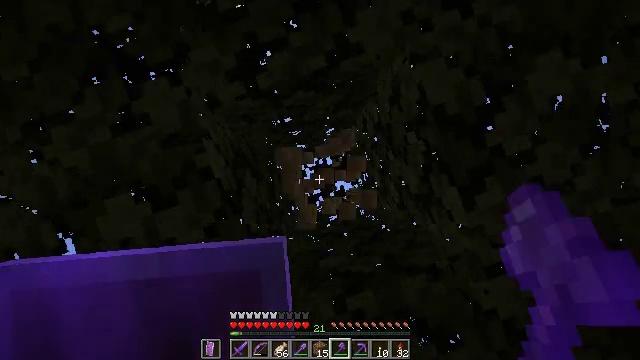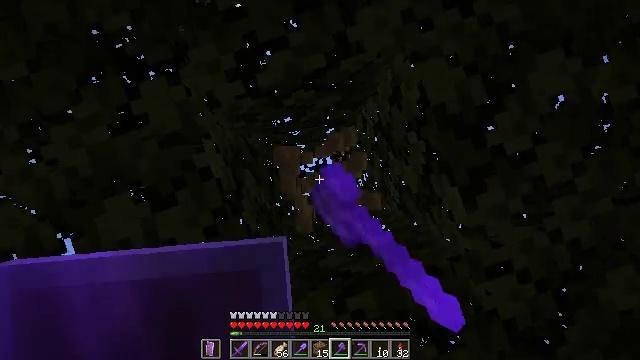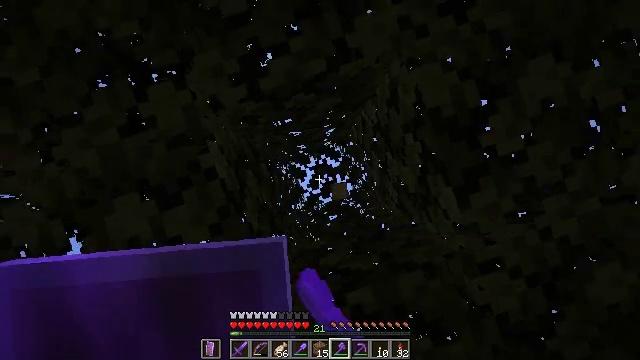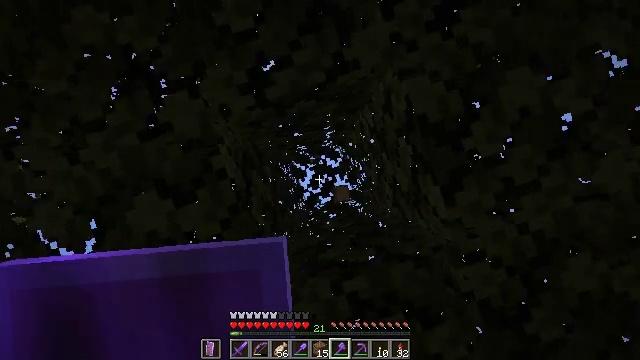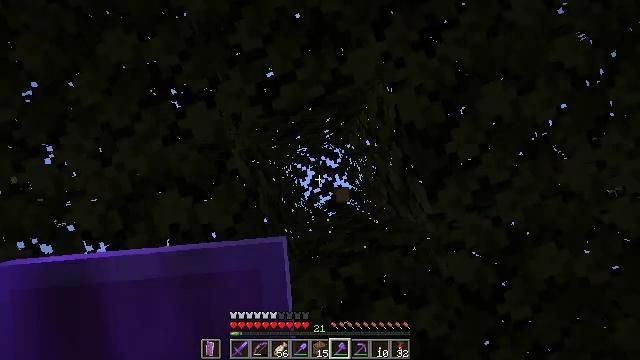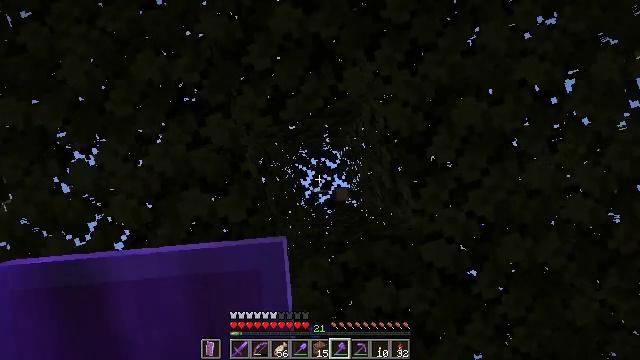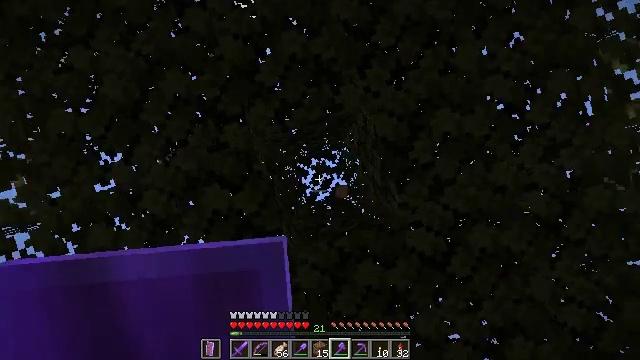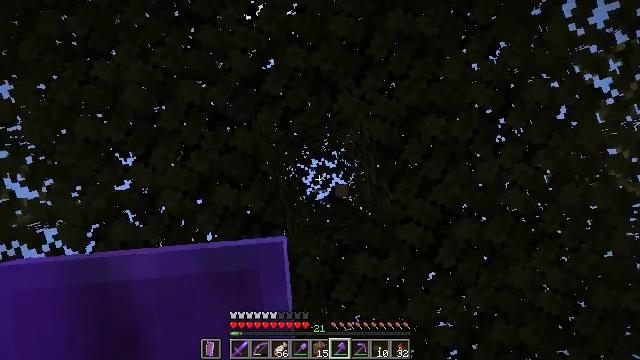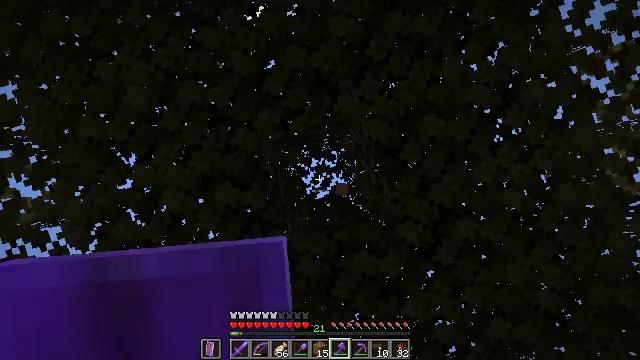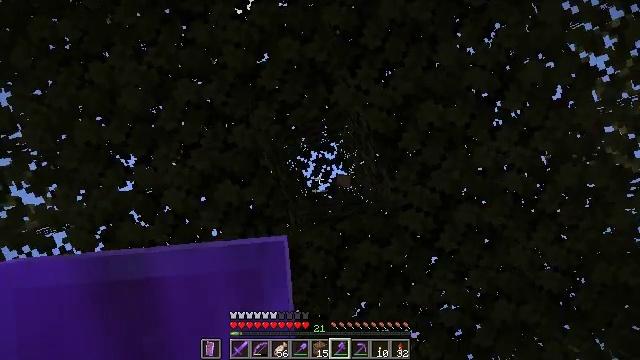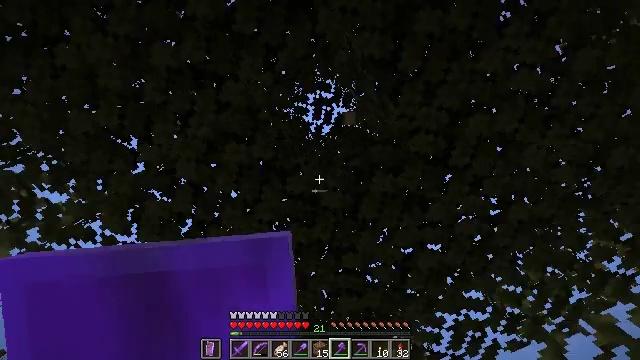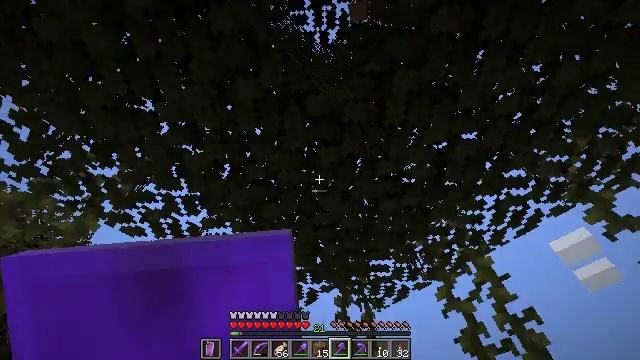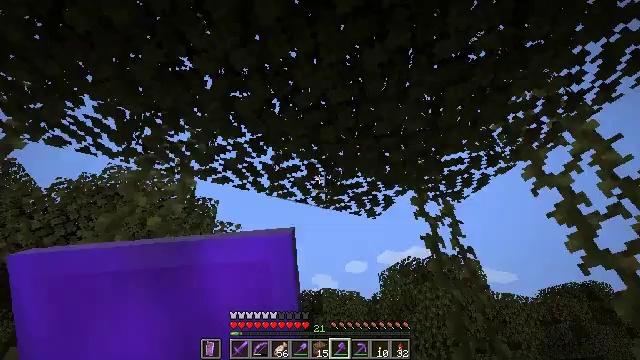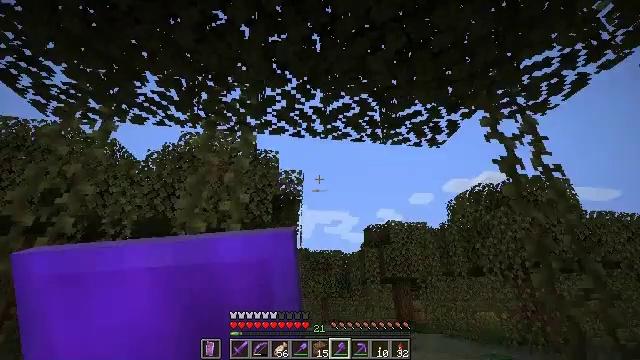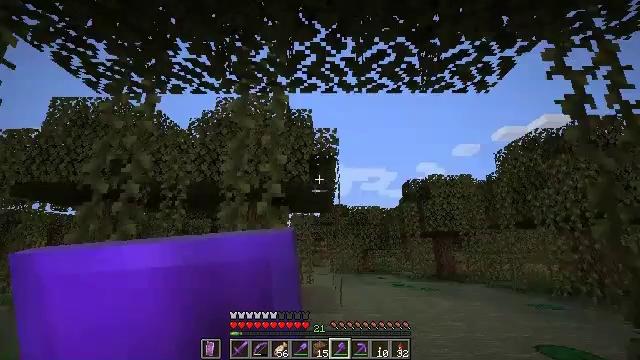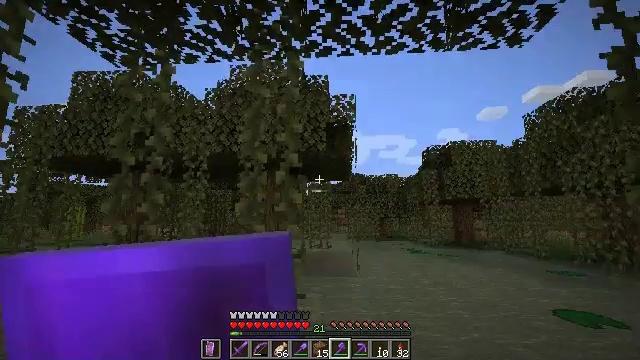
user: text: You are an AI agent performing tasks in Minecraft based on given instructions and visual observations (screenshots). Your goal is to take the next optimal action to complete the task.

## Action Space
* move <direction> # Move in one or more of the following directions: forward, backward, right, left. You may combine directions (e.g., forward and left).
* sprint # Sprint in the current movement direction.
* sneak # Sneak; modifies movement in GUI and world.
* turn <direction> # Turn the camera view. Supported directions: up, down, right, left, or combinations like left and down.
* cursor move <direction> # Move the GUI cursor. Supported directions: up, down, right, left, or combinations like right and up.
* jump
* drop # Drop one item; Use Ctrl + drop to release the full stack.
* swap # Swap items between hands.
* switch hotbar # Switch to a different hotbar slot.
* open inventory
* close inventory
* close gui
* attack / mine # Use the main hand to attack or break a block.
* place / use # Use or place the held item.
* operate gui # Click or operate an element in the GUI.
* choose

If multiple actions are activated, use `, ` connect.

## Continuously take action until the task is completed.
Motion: motion action
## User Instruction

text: Harvest vines off the surface.
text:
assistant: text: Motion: attack / mine, jump
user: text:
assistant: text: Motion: attack / mine, jump
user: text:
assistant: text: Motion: attack / mine, jump
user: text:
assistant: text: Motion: attack / mine, jump
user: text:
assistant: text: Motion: jump
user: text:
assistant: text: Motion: no_op
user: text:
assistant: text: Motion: no_op
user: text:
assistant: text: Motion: no_op
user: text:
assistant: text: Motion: turn left and down
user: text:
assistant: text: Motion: turn left and down
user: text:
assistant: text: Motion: turn left and down
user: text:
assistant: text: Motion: turn left and down
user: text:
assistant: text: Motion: turn left and down
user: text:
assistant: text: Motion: turn left and down
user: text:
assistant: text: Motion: turn left and down
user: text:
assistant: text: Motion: turn left and down
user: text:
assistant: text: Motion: turn left and down
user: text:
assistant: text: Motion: turn left and down
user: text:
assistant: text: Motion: turn down
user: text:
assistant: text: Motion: no_op
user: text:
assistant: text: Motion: turn left and up
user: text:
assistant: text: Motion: turn left and up
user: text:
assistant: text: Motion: turn left and up
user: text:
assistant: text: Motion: turn left and up
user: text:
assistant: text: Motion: turn left and up
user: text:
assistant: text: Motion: turn left and up
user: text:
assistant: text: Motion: turn left and up
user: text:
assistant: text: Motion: no_op
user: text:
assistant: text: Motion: move forward
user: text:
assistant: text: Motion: move forward